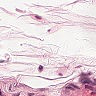
Metastatic tissue present: no